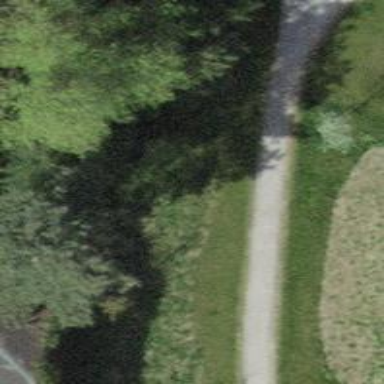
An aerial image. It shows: Service road leading to tunnel.